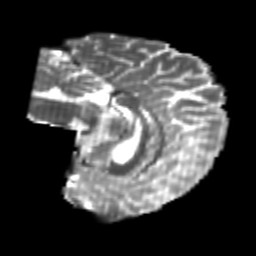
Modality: T2w
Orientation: sagittal
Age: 24
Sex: female
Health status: healthy
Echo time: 0.074 s